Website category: movie
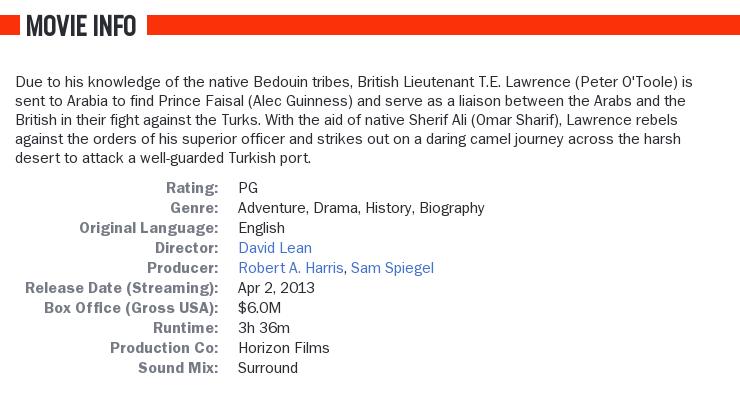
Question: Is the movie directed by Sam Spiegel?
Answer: no

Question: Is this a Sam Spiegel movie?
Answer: no

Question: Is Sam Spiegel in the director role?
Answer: no

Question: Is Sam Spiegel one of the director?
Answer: no

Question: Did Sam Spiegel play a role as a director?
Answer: no